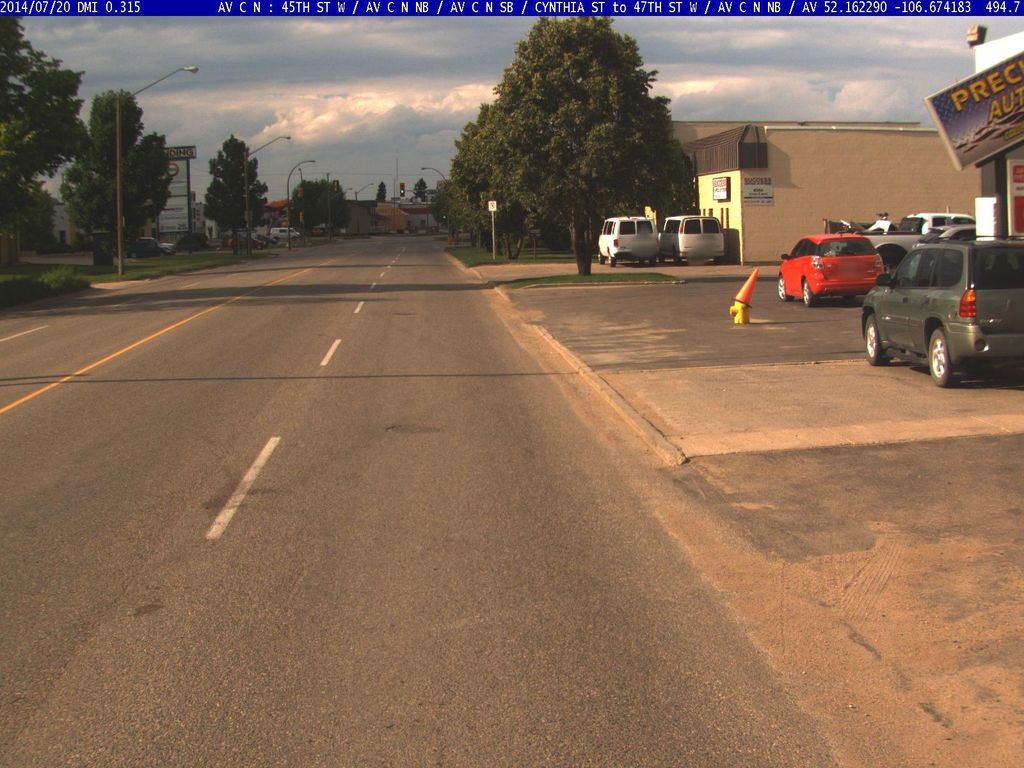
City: saskatoon